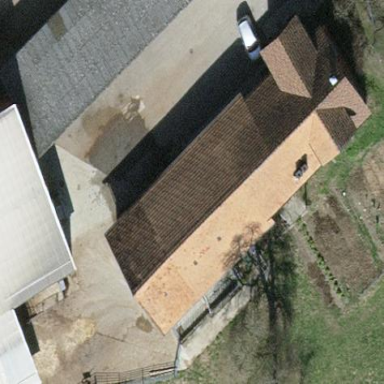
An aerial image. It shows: Farm building.